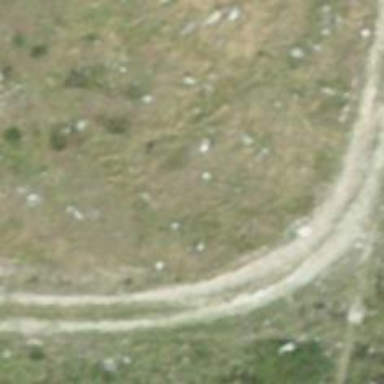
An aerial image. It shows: Downhill piste that is groomed in the classic style.